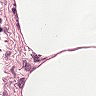
Metastatic tissue present: no